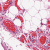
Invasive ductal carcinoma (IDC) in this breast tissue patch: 0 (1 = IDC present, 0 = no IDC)